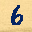
Label: 6